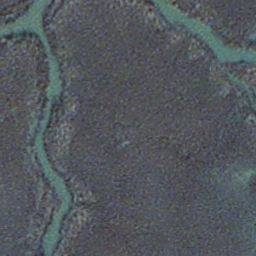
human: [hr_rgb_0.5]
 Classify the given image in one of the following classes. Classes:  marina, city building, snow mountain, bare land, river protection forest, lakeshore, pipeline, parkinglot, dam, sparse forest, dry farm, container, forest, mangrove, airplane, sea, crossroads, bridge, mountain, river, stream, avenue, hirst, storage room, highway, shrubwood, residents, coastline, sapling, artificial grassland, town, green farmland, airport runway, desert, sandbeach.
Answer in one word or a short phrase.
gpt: stream